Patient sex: M
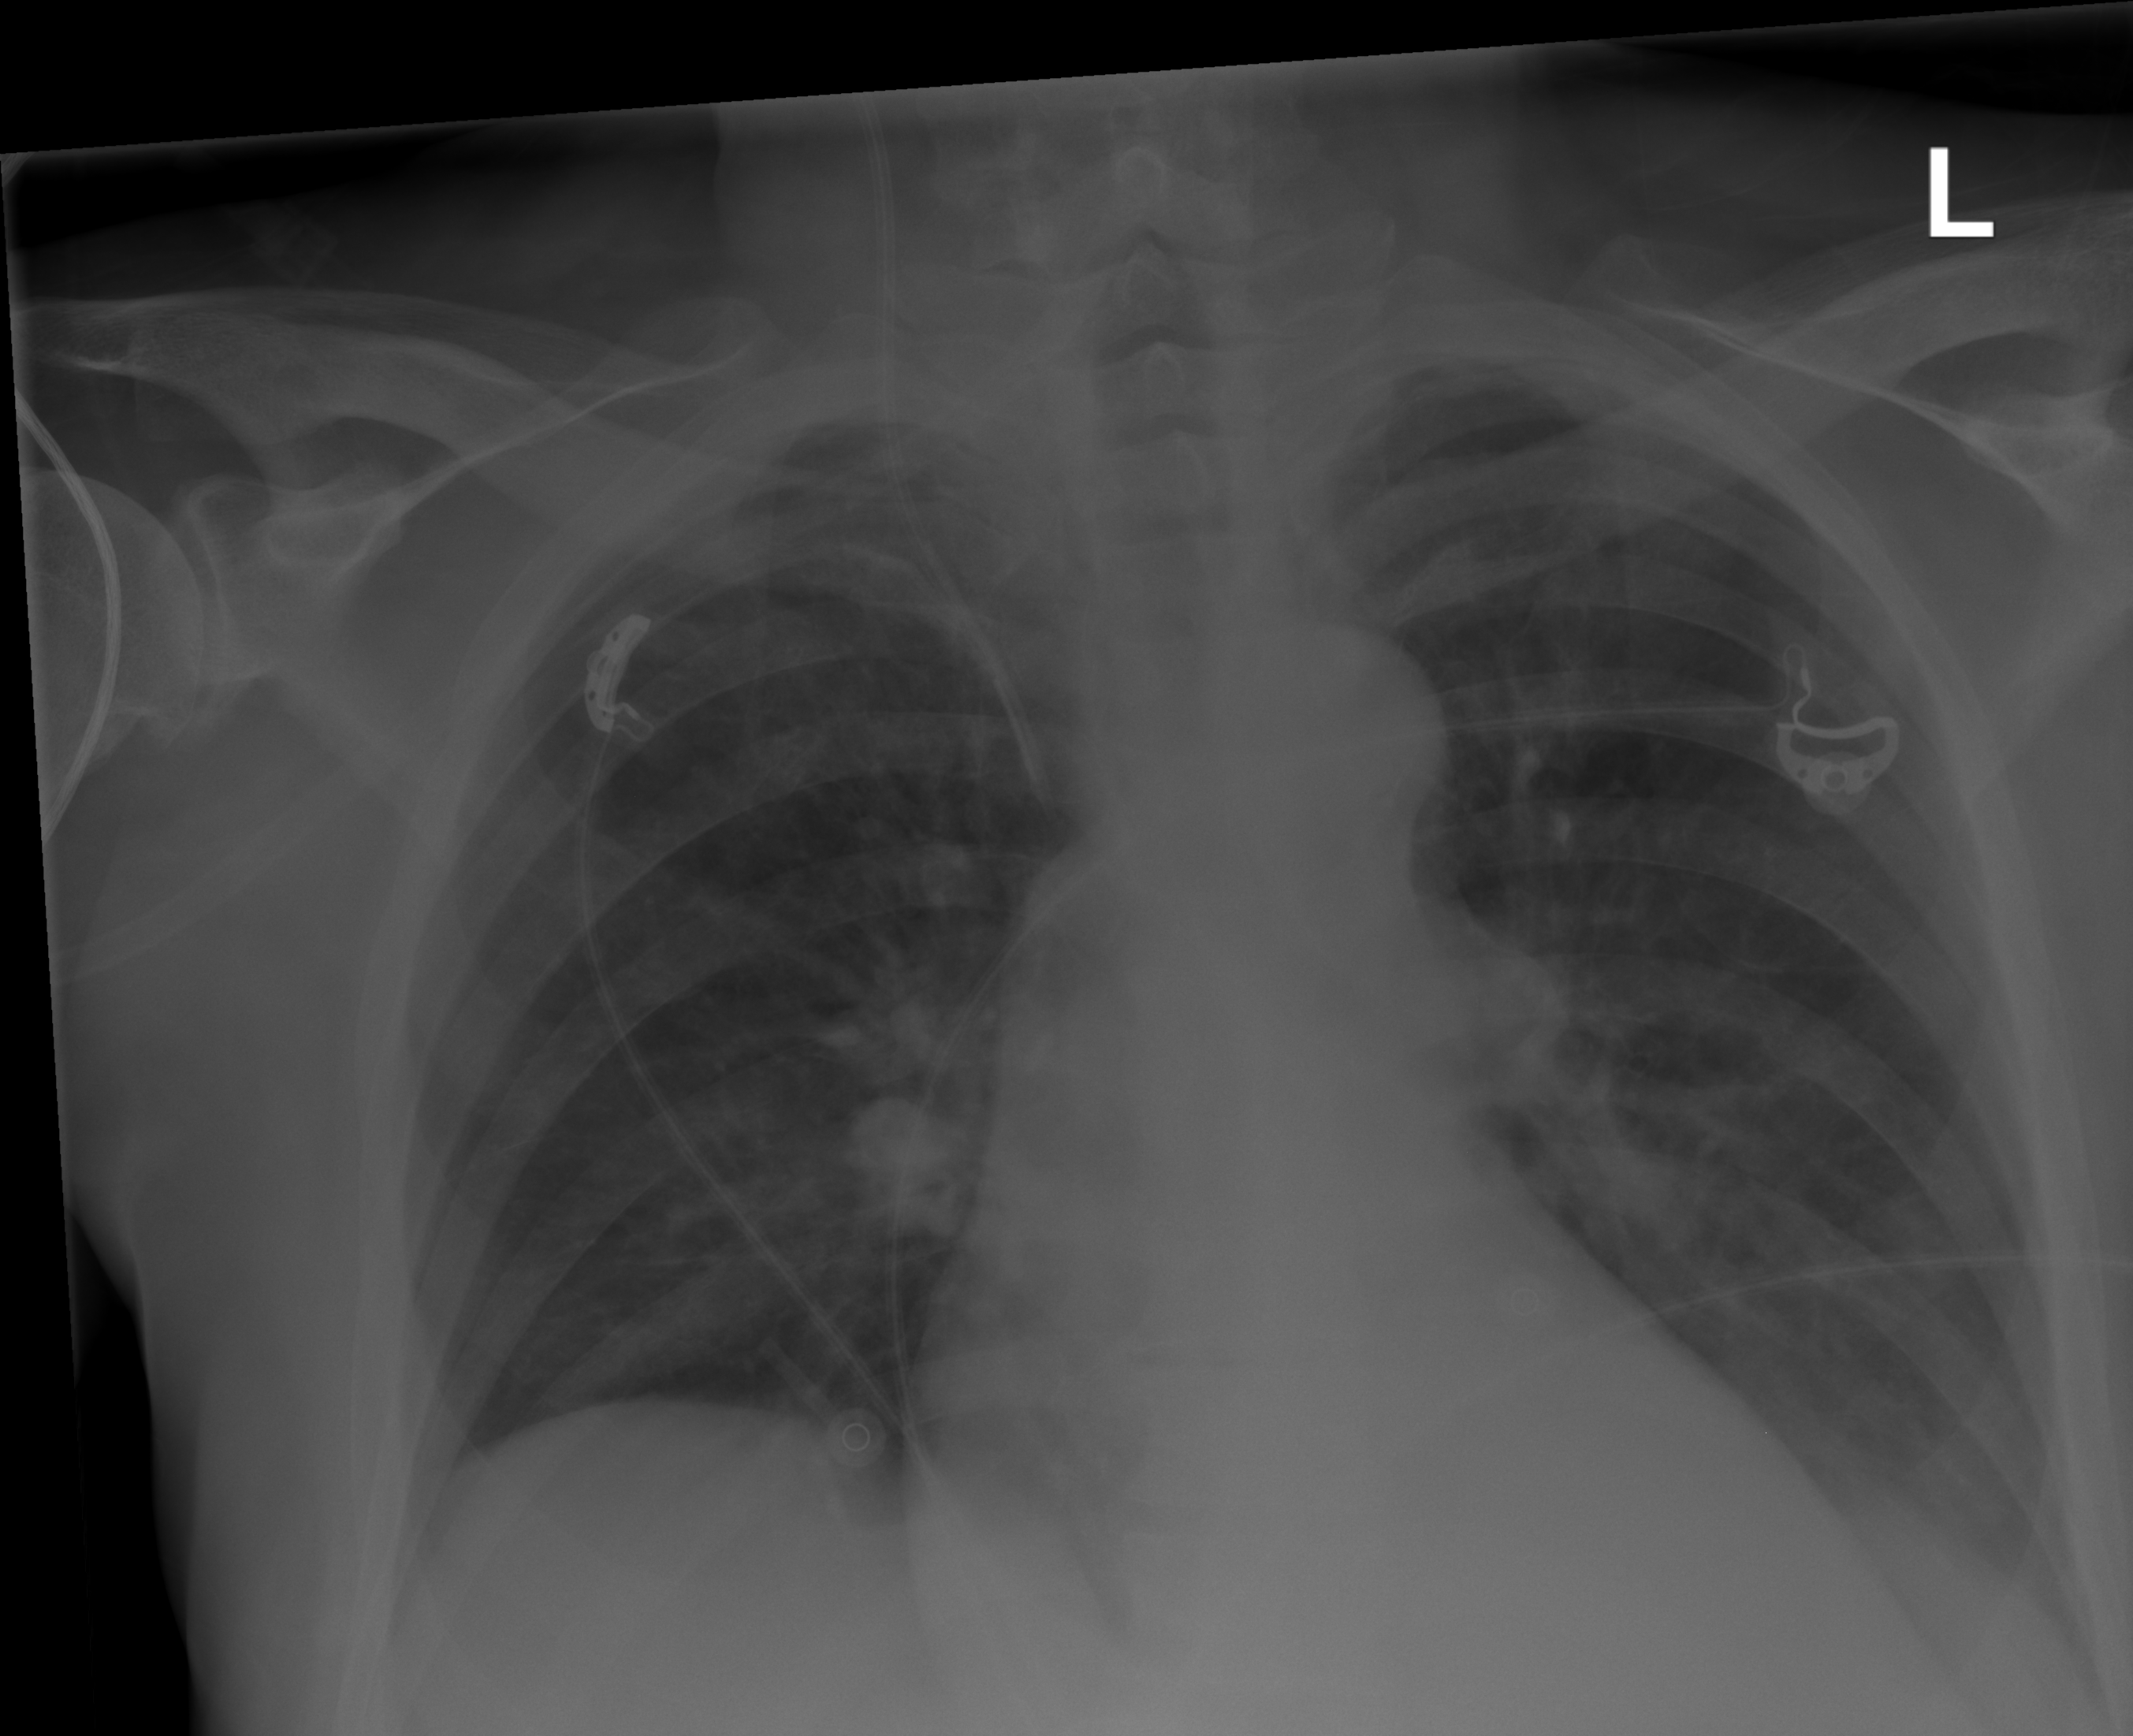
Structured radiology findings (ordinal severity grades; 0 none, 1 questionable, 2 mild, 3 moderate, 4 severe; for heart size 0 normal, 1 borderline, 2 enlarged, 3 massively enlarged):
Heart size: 0
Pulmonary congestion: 0
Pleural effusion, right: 0
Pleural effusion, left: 0
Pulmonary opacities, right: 0
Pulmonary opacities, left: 1
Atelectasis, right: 0
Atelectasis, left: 2